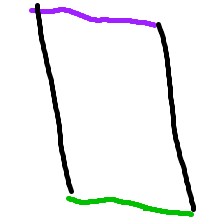
Shape: parallelogram